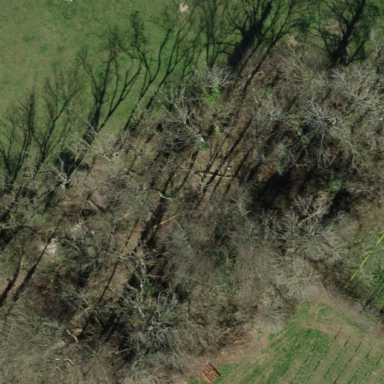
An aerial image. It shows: Forest with broadleaved trees.